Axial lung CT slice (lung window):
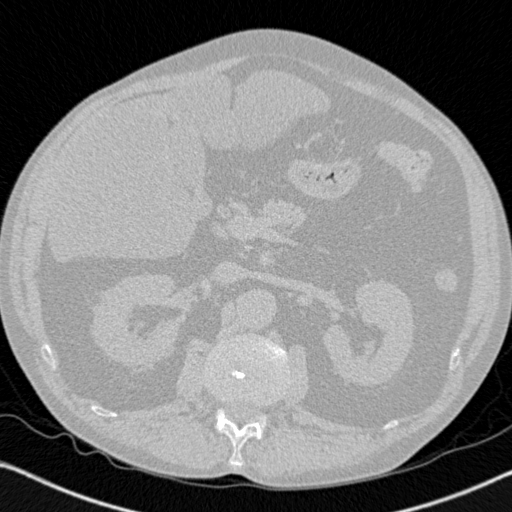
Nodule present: no